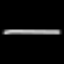
Label: line